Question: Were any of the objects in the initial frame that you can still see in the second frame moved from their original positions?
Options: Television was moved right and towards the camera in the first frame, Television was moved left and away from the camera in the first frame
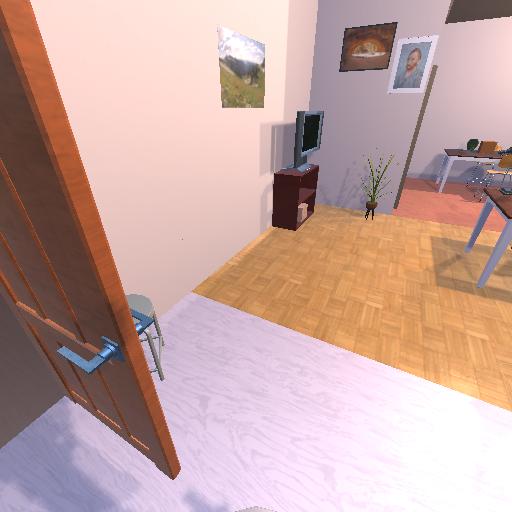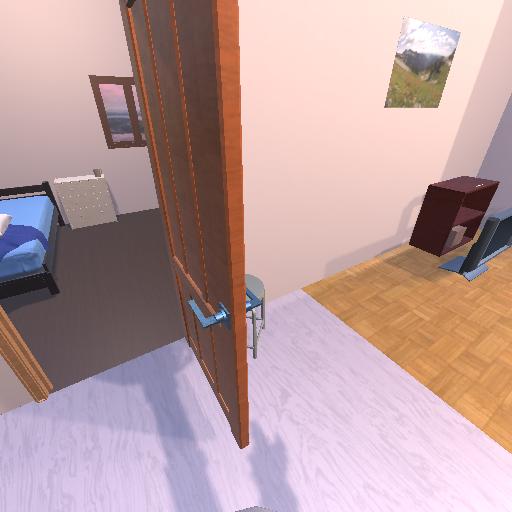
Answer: Television was moved right and towards the camera in the first frame